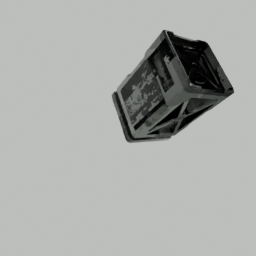
Label: tools